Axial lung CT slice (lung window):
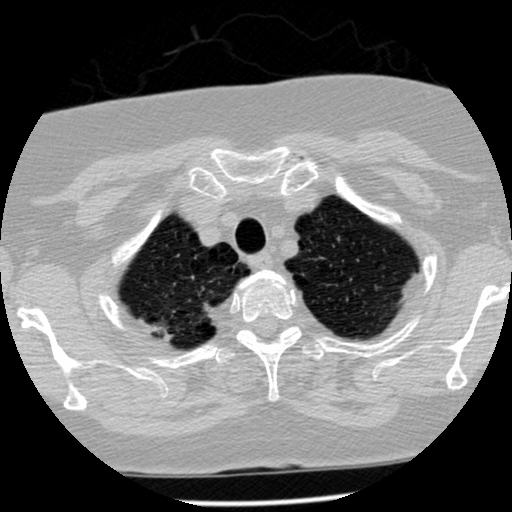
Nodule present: no